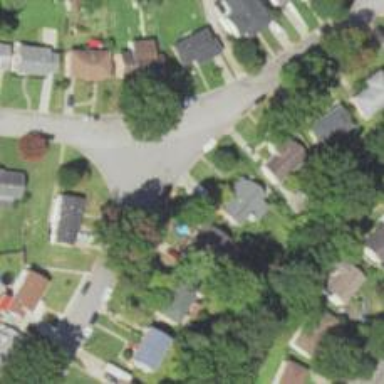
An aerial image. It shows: Neighborhood.